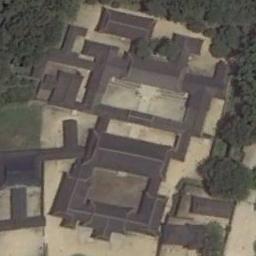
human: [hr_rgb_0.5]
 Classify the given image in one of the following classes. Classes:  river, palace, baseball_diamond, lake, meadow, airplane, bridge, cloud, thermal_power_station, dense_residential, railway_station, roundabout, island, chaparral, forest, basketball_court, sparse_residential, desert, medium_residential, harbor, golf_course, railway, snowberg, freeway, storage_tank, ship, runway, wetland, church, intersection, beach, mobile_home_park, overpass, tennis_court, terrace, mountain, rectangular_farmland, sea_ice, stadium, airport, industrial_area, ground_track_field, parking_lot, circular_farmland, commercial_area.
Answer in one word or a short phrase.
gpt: palace